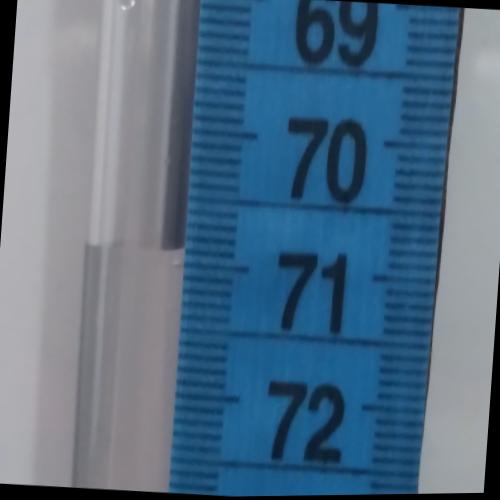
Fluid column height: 70.9 cm